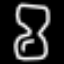
Label: hourglass